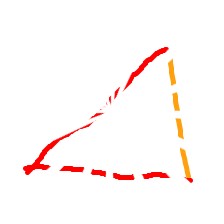
Shape: triangle